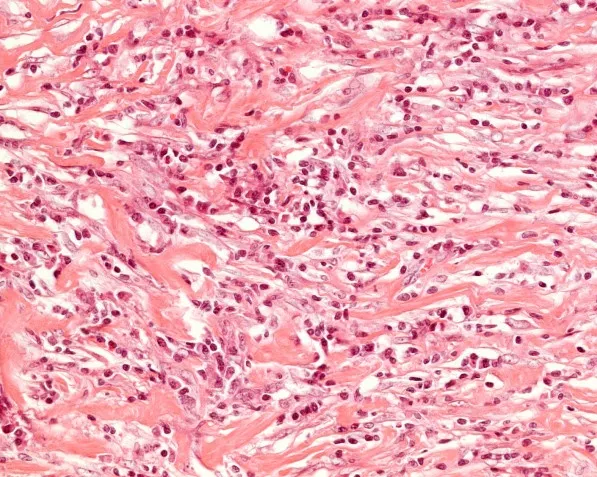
Photomicrograph showing immunohistocemical negative staining with desmin (x 100).
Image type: pathology (h&e)